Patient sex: M
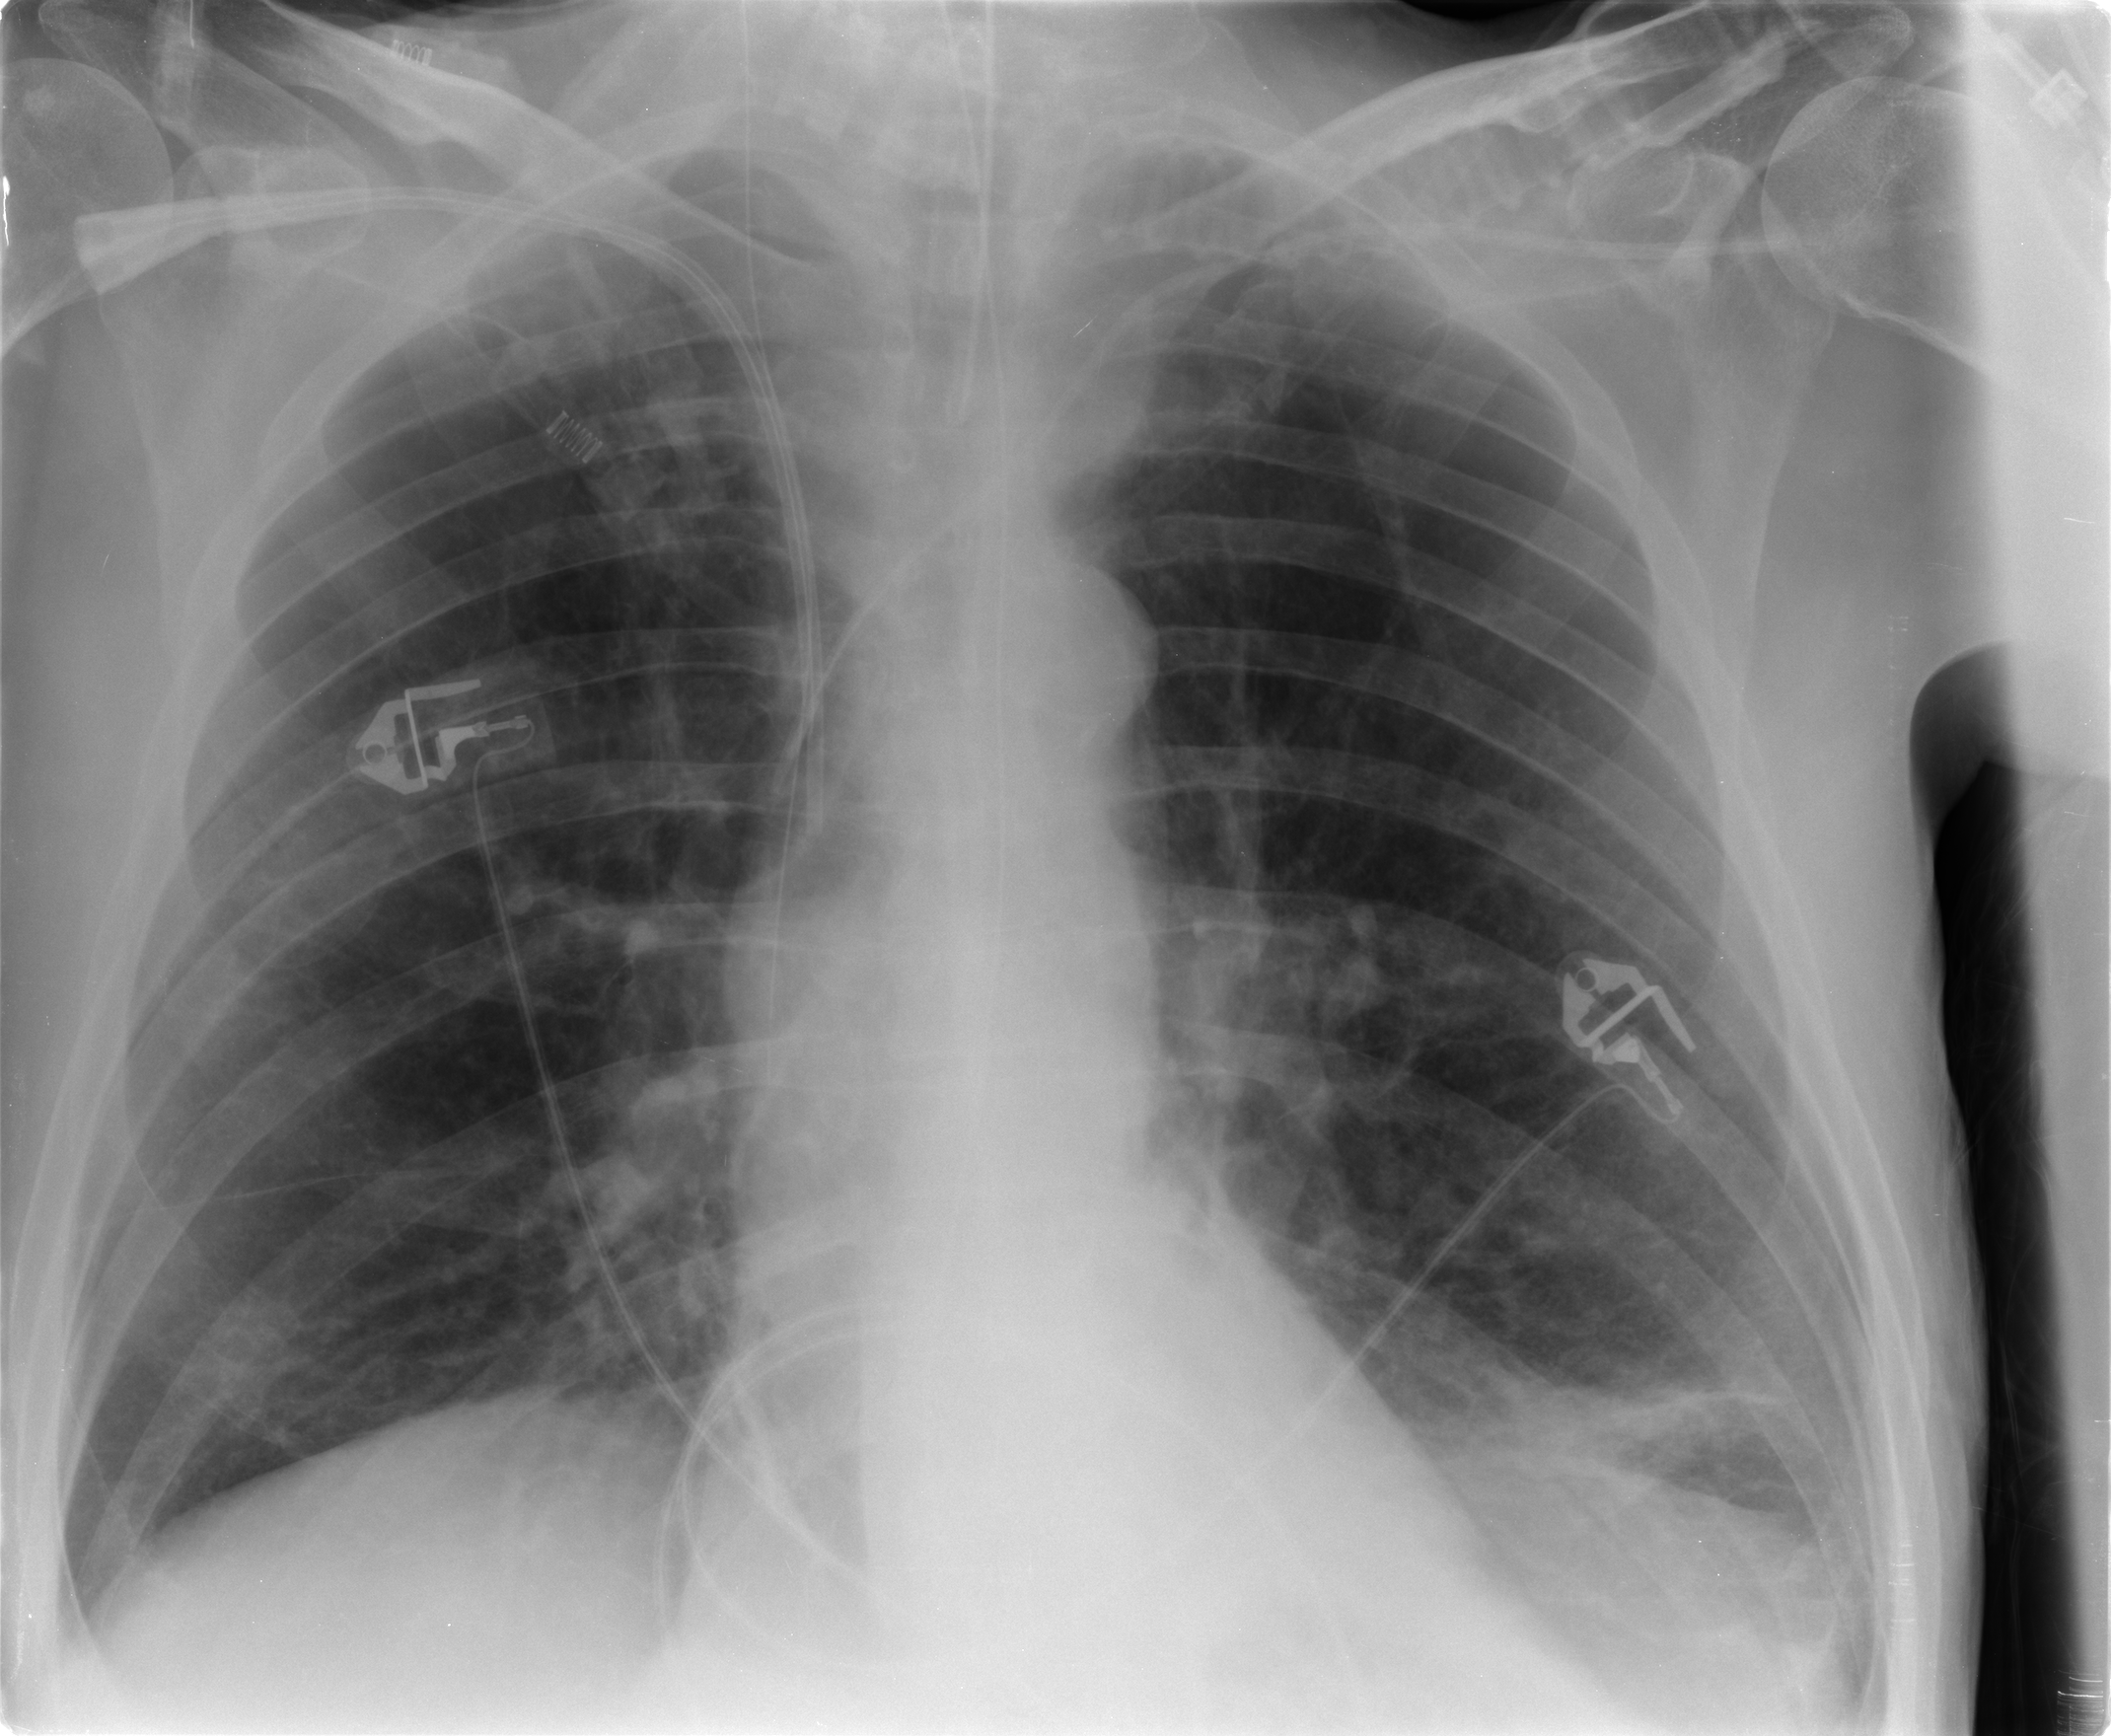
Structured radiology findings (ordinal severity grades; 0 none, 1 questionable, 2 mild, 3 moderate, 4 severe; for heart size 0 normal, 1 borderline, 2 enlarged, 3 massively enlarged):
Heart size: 0
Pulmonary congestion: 0
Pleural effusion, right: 0
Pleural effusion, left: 2
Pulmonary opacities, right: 0
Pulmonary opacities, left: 0
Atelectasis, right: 0
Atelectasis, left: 2